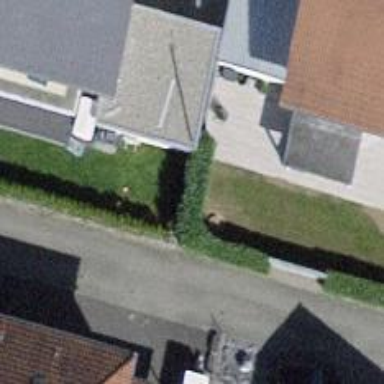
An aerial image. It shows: Hedge barrier.